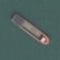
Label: civil